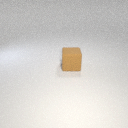
large brown rubber cube